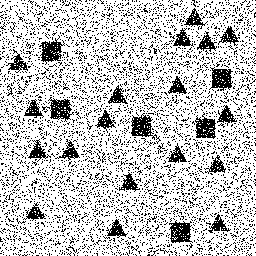
Squares: 6
Triangles: 18
Stars: 0
Total shapes: 24